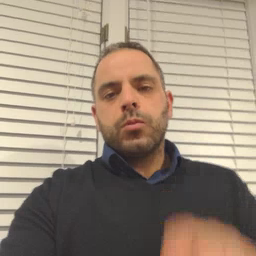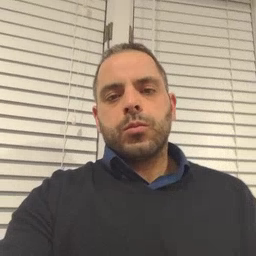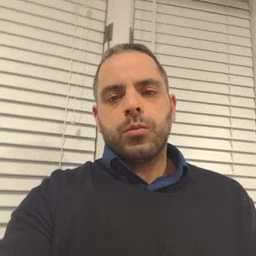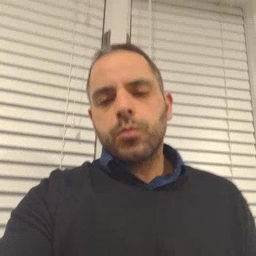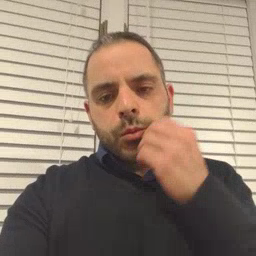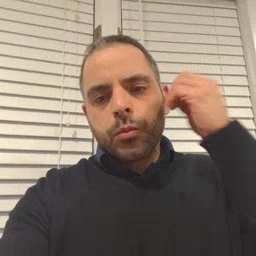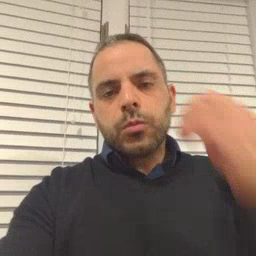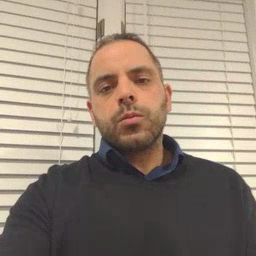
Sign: home